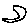
Label: moon